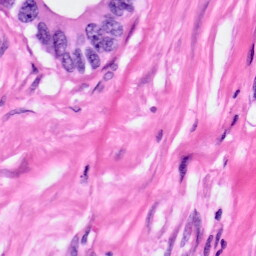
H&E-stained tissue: Pancreatic